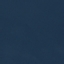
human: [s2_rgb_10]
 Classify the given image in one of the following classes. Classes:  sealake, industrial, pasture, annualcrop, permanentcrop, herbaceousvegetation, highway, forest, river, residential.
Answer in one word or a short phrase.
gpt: SeaLake